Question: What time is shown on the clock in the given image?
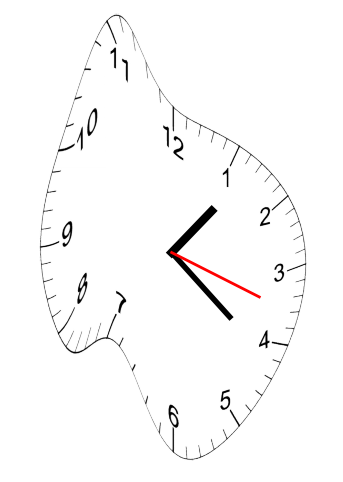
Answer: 01:21:18